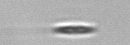
Label: pennate